如图所示，在平面直角坐标系中，椭圆 \(\Gamma: \dfrac{x^2}{2} + y^2 = 1\) 的左、右焦点分别为 \(F_1, F_2\)，设 \(P\) 是第一象限内 \(\Gamma\) 上的一点，\(PF_1, PF_2\) 的延长线分别交 \(\Gamma\) 于点 \(Q_1, Q_2\)。

(1) 求 \(\triangle PF_1Q_2\) 的周长；
(2) 求 \(\triangle PF_1Q_2\) 面积的取值范围；
(3) 求 \(S_{\triangle PF_1Q_2}\)
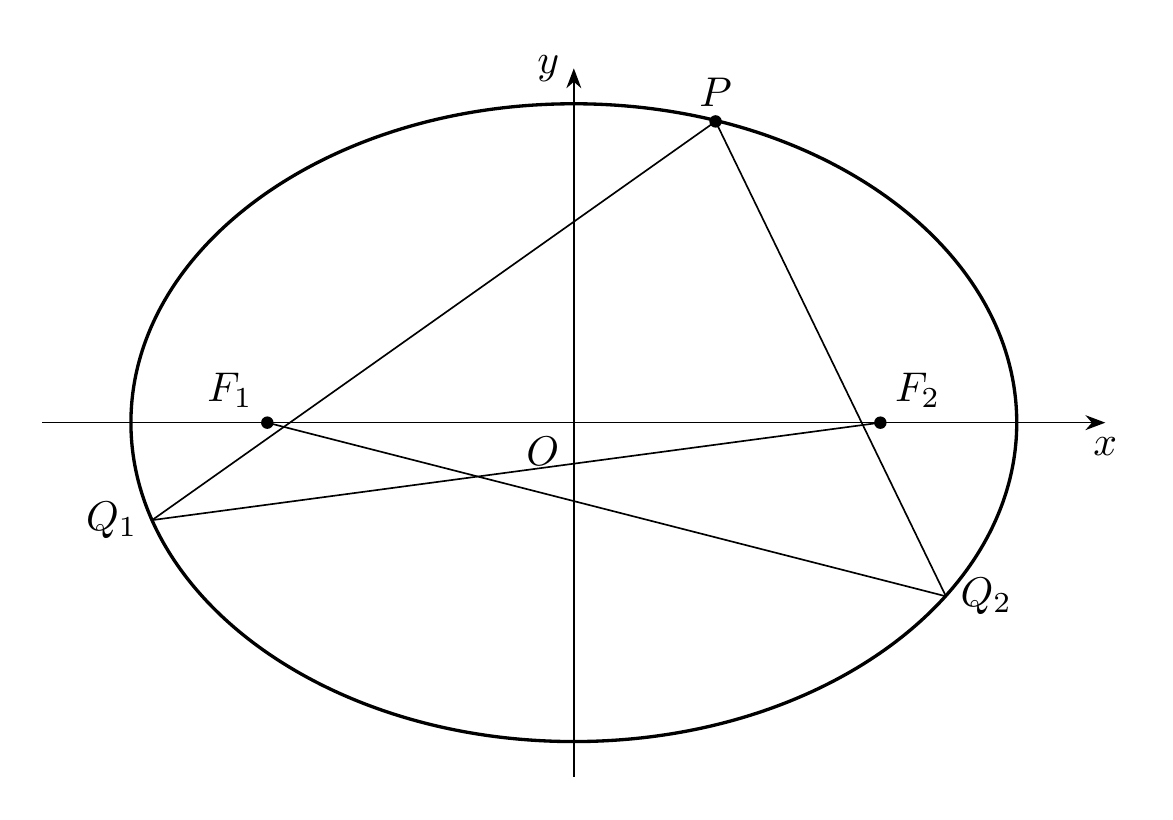
【解答】
【详解】
(1) $\because F_1, F_2$ 为椭圆 $C$ 的两焦点，且 $P, Q_2$ 为椭圆上的点，
$\therefore |PF_1| + |PF_2| = 2a$, $|Q_2F_1| + |Q_2F_2| = 2a$，从而 $\triangle PF_1Q_2$ 的周长为 $4a$。
由题意，得 $4a = 4\sqrt{2}$，即 $\triangle PF_1Q_2$ 的周长为 $4\sqrt{2}$。
---
(2) 由题意可设过 $PQ_2$ 的直线方程为 $x = my + 1$，$P(x_0, y_0)$，$Q_2(x_2, y_2)$，$(x_0 > 0, y_0 > 0)$
联立
\[
\begin{cases}
x = my + 1 \\
x^2 + 2y^2 = 2
\end{cases}
\]
消去 $x$ 得 $(m^2 + 2)y^2 + 2my - 1 = 0$，
因为直线 $PQ_2$ 所过定点 $(1,0)$ 在椭圆内，则直线与椭圆必有两交点，
则 $y_0 + y_2 = -\dfrac{2m}{m^2 + 2}$，$y_0 \cdot y_2 = -\dfrac{1}{m^2 + 2}$，
所以
\[
|y_0 - y_2| = \sqrt{\left(\dfrac{2m}{m^2 + 2}\right)^2 + \dfrac{4}{m^2 + 2}} = \sqrt{\dfrac{8}{m^2 + 2} - \dfrac{8}{(m^2 + 2)^2}},
\]
令 $t = \dfrac{1}{m^2 + 2}\ (0 < t \le \dfrac{1}{2})$，
则 $|y_0 - y_2| = \sqrt{8(t - t^2)} \le \sqrt{2}$（当 $t = \dfrac{1}{2}$ 时等号成立，即 $m = 0$ 时）
所以
\[
S_{\triangle PF_1Q_2} = \dfrac{1}{2}|F_1F_2||y_0 - y_2| = \dfrac{1}{2} \times 2|y_0 - y_2| = |y_0 - y_2| \le \sqrt{2},
\]
故 $\triangle PF_1Q_2$ 面积的取值范围为 $(0, \sqrt{2}]$。
---
(3) 设 $Q_1(x_1, y_1)$，直线 $F_1P$ 的方程为：$y = \dfrac{y_0}{x_0 + 1}(x + 1)$，将其代入椭圆 $\Gamma$ 的方程可得
\[
\dfrac{x^2}{2} + \dfrac{y_0^2}{(x_0 + 1)^2}(x + 1)^2 = 1,
\]
整理可得 $(2x_0 + 3)x^2 + 4y_0^2x - 3x_0^2 - 4x_0 = 0$。
则 \(x_0x_1 = \dfrac{-3x_0^2 - 4x_0}{2x_0 + 3}\)，得 \(x_1 = \dfrac{-3x_0 + 4}{-2x_0 + 3}\)，\(y_1 = \dfrac{y_0}{x_0 + 1}\left( \dfrac{-3x_0 + 4}{-2x_0 + 3} + 1 \right) = -\dfrac{y_0}{-2x_0 + 3}\)，
故 \(Q_1\left( \dfrac{-3x_0 + 4}{-2x_0 + 3}, -\dfrac{y_0}{-2x_0 + 3} \right)\)。
当 \(x_0 \neq 1\) 时，直线 \(F_2P\) 的方程为：\(y = \dfrac{y_0}{x_0 - 1}(x - 1)\)，将其代入椭圆方程并整理可得
\[
(-2x_0 + 3)x^2 - 4y_0^2x - 3x_0^2 + 4x_0 = 0,
\]
同理，可得 \(Q_2\left( \dfrac{3x_0 - 4}{2x_0 - 3}, \dfrac{y_0}{2x_0 - 3} \right)\)，
所以 \(S_{\triangle PF_1Q_2} - S_{\triangle PF_2Q_1} = \dfrac{1}{2} \times 2 \cdot (-y_2) - \dfrac{1}{2} \times 2 \cdot (-y_1)\)
\[
= y_1 - y_2 = -\dfrac{y_0}{-2x_0 + 3} - \dfrac{y_0}{2x_0 - 3} = \dfrac{8x_0y_0}{x_0^2 + 18y_0^2} = \dfrac{8}{\dfrac{x_0}{y_0} + \dfrac{18y_0}{x_0}} \le \dfrac{8}{2\sqrt{\dfrac{x_0}{y_0} \cdot \dfrac{18y_0}{x_0}}} = \dfrac{2\sqrt{2}}{3},
\]
当且仅当 \(x_0 = \dfrac{3\sqrt{5}}{5}\)，\(y_0 = \dfrac{\sqrt{10}}{10}\) 时，等号成立。
若 \(PF_2 \perp x\) 轴时，易知 \(P\left( 1, \dfrac{\sqrt{2}}{2} \right)\)，\(y_1 = -\dfrac{\sqrt{2}}{10}\)，\(y_2 = -\dfrac{\sqrt{2}}{2}\)，
此时 \(S_{\triangle PF_1Q_2} - S_{\triangle PF_2Q_1} = y_1 - y_2 = -\dfrac{\sqrt{2}}{10} - \left( -\dfrac{\sqrt{2}}{2} \right) = \dfrac{2\sqrt{2}}{5}\)，
综上，\(S_{\triangle PF_1Q_2} - S_{\triangle PF_2Q_1}\) 的最大值为 \(\dfrac{2\sqrt{2}}{3}\)。